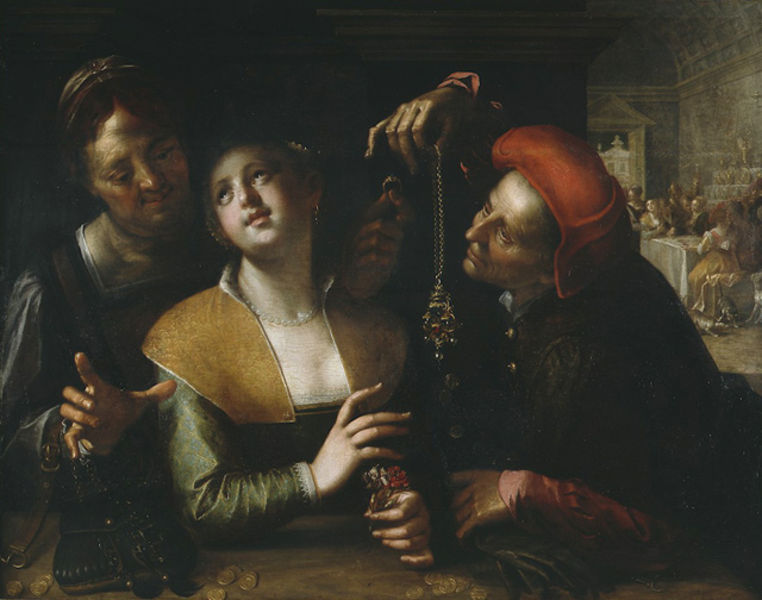
Titel: Kuppelszene
Künstler: Hans von Aachen
Standort: Karlsruhe
Institution: Staatliche Kunsthalle Karlsruhe
Schlagwörter: blau, dunkel, gemälde, gruppe, hand, haut, kopf, mann, schatten, weiß, frauen, gelb, grün, menschen, mädchen, sitzen, ausschnitt, blume, blumen, damen, finger, frau, geste, hintergrund, hut, kleid, licht, männer, ohrring, raum, schmuck, schwarz, szene, tisch, zimmer, ausblick, blick, blüten, gebäude, haus, rosen, rot, beige, fest, gesellschaft, haube, alt, gelage, jung, kappe, mütze, alte, architektur, augen, barock, kleidung, kragen, rembrandt, silber, bild, bildnis, hals, hände, innenraum, porträt, spiegel, öl, gewand, gold, realismus, adel, decke, drei, händler, kaufmann, kind, mutter, tochter, edelsteine, perle, perlen, renaissance, helldunkel, stilleben, wangen, liebe, italien, farben, kette, giebel, werbung, ölgemälde, essen, tafel, lciht, junge frau, junge, knöpfe, perlenkette, ring, halskette, blumenstrauß, halle, gewölbe, verkauf, geld, jugend, schönheit, jungfrau, speisen, beutel, tasche, altar, bankett, verführung, handtasche, anhänger, amulett, versuchung, gier, begierde, lust, mittelalter, florenz, reichtum, kaufen, kassettendecke, holländisch, räuber, heilung, turban, pendel, begehren, wirtshaus, rubin, schenke, lebensalter, barcok, diebstahl, inneneinrichtung, münzen, bedrängen, werben, fra, geschmeide, kupplerin, betrug, freier, katte, diebe, wahl, prostitution, geldkatze, teufelsaustreibung, ahnd, goldschmiede, beschwören, ketter, umgarnen, hypnose, reiz, mittelalt, rote haube, bezahlung, kezze, bestechung, überreden, kupplerin personen, schgmuck, bezirzen, rot+geld, geisin, blüpte, münezn, unentschlossenheit, überzeugung